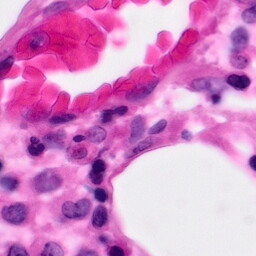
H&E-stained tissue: Pancreatic